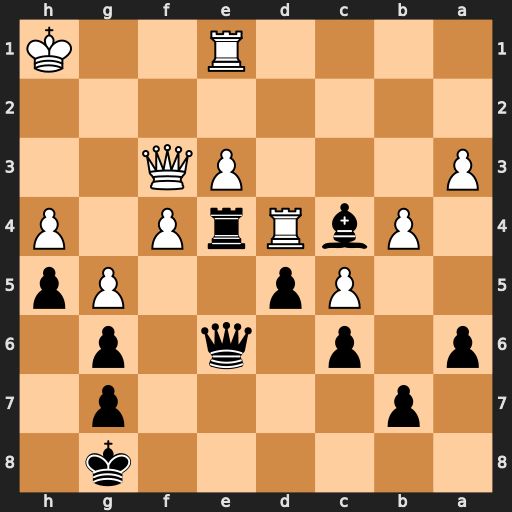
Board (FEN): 6k1/1p4p1/p1p1q1p1/2Pp2Pp/1PbRrP1P/P3PQ2/8/4R2K
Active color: b
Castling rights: -
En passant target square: -
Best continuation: Rxd4 exd4 Qxe1+